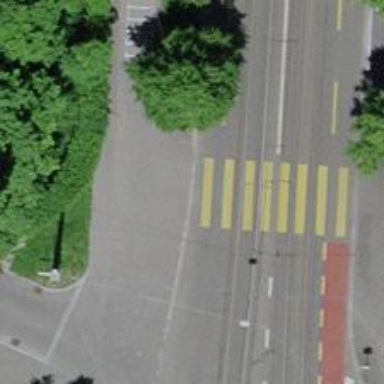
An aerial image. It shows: Kerb barrier.